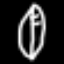
Label: leaf